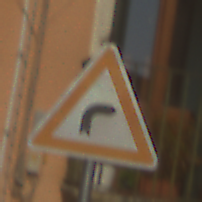
Verkehrszeichen: KurveRechts
Umgebung: Outdoor, Urban
Tageszeit: MorningAfternoon
Wetter: Clear
Licht: Natural
Jahreszeit: NotSpecified
Kontrast: HighContrast